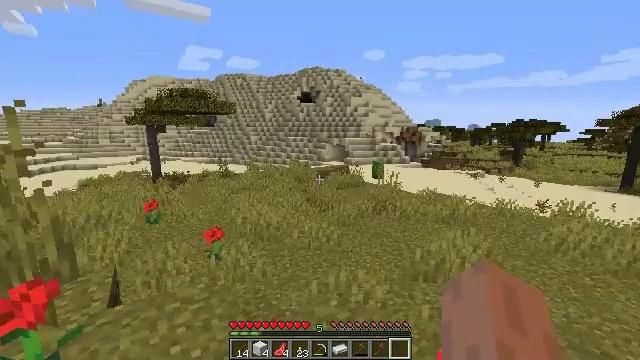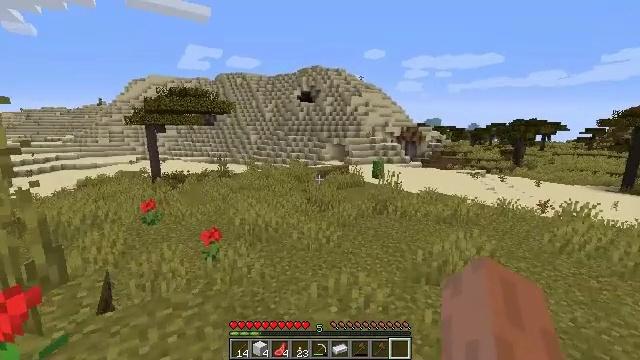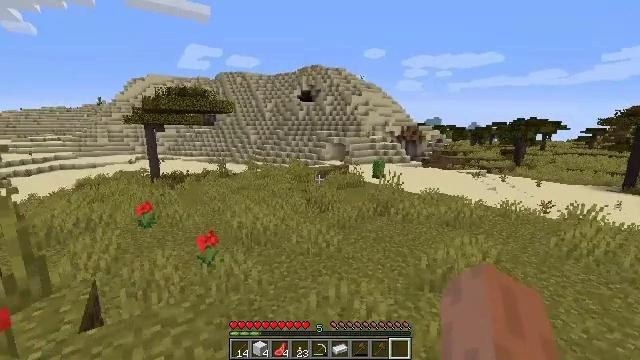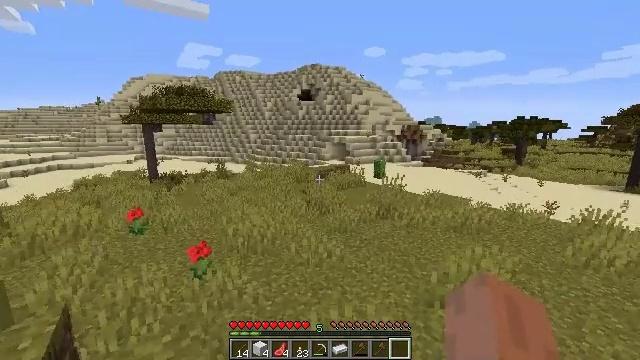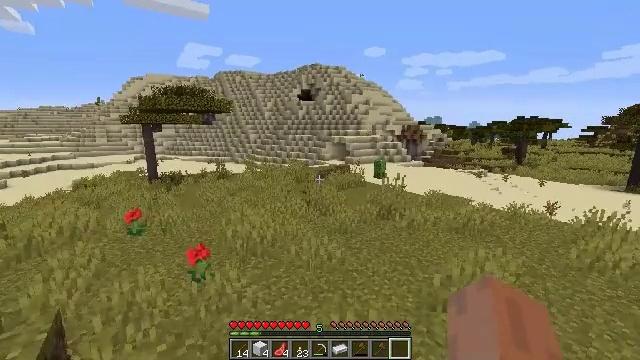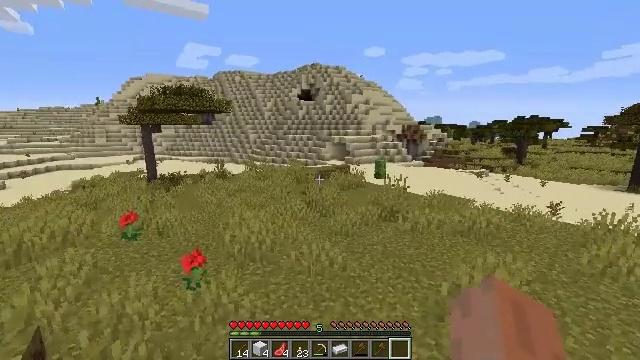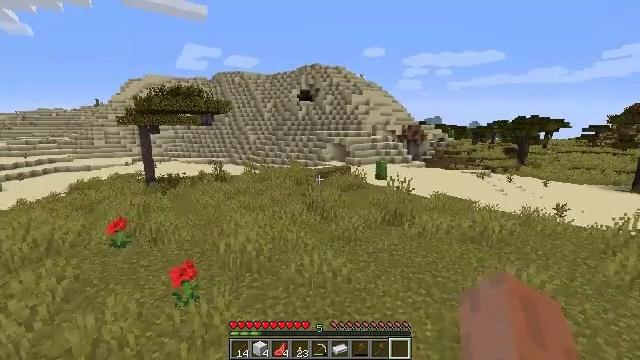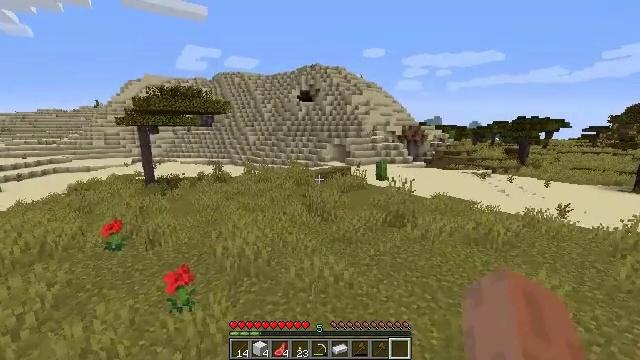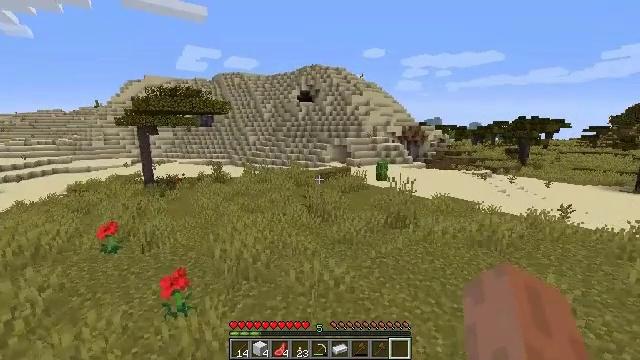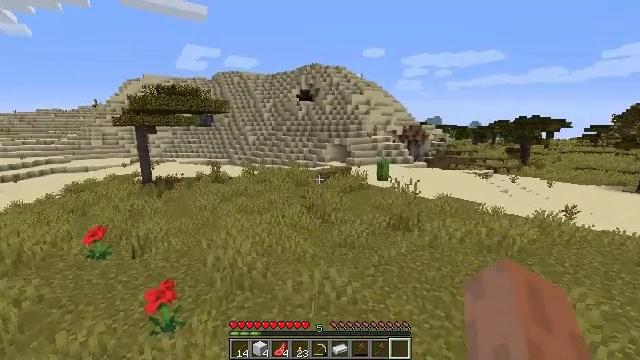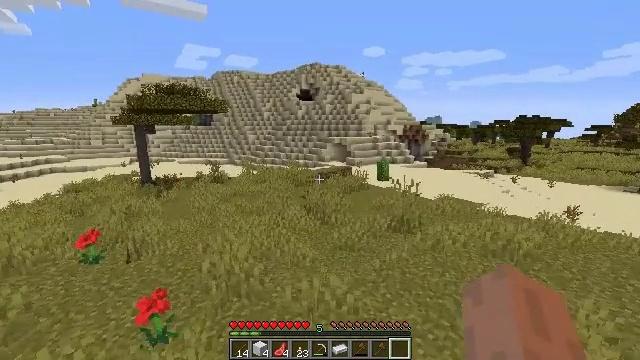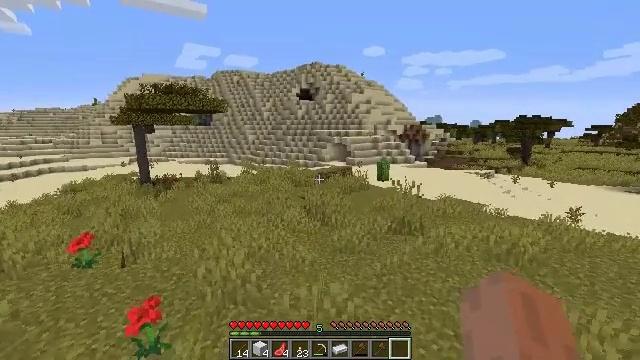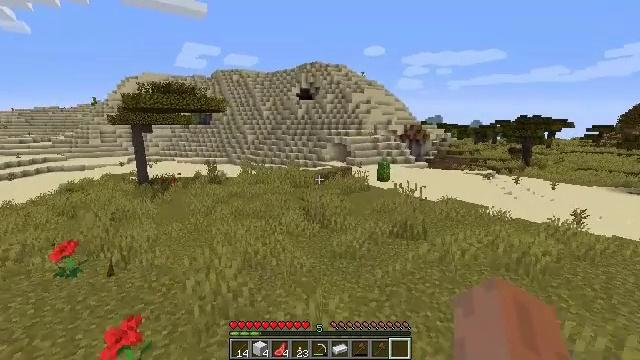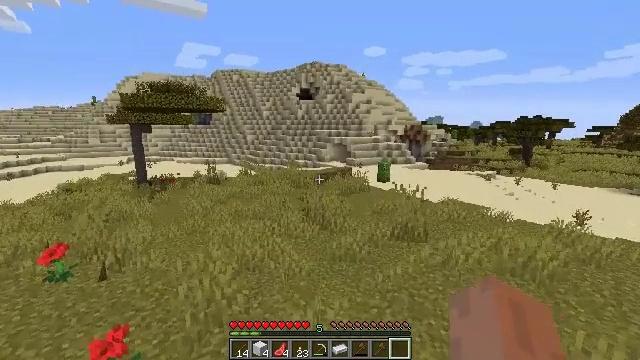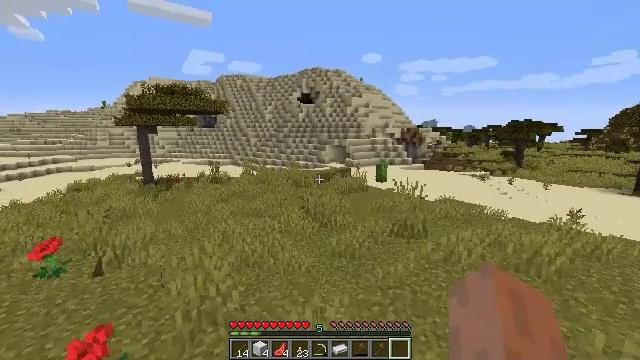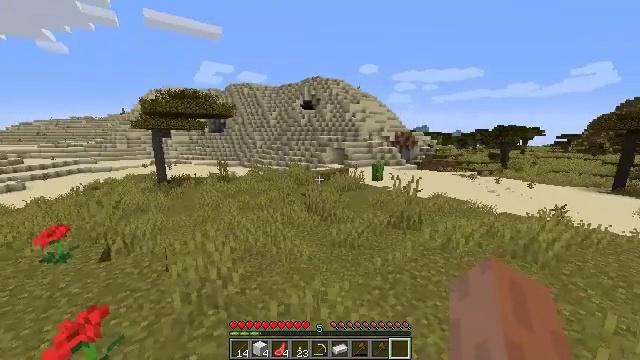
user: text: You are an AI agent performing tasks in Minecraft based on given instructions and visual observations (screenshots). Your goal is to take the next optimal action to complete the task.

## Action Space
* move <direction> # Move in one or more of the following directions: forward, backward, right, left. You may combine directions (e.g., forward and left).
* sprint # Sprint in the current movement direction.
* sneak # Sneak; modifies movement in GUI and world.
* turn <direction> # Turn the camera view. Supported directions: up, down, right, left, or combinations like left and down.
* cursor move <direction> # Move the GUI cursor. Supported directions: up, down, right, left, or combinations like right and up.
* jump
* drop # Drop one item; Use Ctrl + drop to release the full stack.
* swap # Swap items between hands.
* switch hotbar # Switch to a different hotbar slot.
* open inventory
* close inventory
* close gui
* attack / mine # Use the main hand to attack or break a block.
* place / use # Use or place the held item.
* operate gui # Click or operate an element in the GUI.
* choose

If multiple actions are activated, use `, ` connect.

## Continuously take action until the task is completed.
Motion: motion action
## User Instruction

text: Collect the cactus block.
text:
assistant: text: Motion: move forward
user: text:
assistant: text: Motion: move forward
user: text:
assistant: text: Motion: move forward
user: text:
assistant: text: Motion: move forward
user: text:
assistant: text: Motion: move forward
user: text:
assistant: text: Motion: move forward
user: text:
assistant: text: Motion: move forward
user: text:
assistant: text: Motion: move forward
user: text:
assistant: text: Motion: move forward
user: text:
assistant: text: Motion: move forward
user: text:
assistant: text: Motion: move forward
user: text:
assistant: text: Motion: move forward
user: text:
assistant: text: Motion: move forward, sprint
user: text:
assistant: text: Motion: move forward, sprint
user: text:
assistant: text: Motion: move forward, sprint
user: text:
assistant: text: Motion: move forward, sprint
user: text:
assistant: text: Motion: move forward, sprint
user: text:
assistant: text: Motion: move forward, sprint
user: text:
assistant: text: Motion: move forward, sprint
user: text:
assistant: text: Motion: move forward, sprint
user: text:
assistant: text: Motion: move forward, sprint
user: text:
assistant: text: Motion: move forward, sprint
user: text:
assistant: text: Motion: move forward, sprint
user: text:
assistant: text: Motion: move forward, sprint
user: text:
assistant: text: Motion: move forward, sprint
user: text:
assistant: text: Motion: move forward, sprint
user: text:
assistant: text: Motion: move forward, sprint
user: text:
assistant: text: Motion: move forward, sprint
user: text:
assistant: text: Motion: move forward, sprint
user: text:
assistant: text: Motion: move forward, sprint